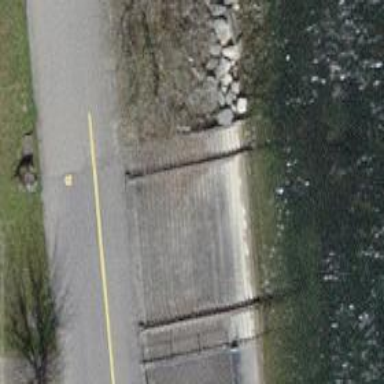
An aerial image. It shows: Concrete slipway for whitewater activities.